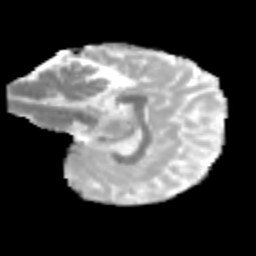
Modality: MD
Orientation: sagittal
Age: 10
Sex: male
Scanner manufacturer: siemens
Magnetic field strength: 3 T
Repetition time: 3.8 s
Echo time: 0.07 s